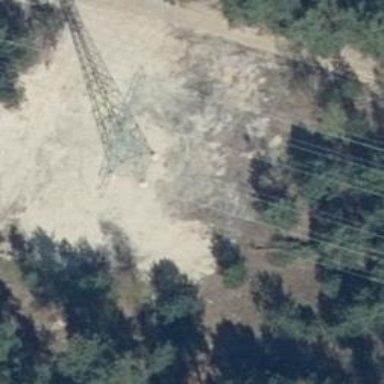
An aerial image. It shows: Power tower.